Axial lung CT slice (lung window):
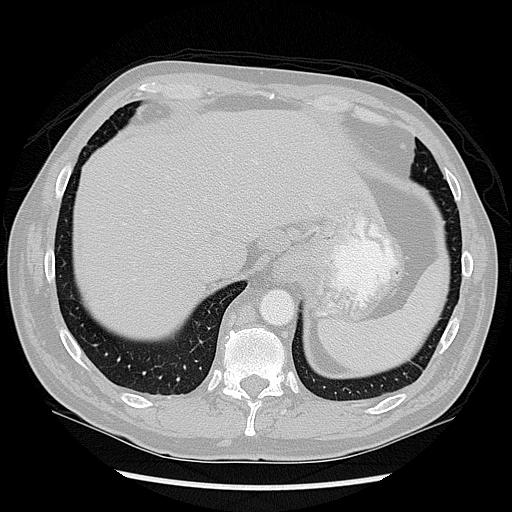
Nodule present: no